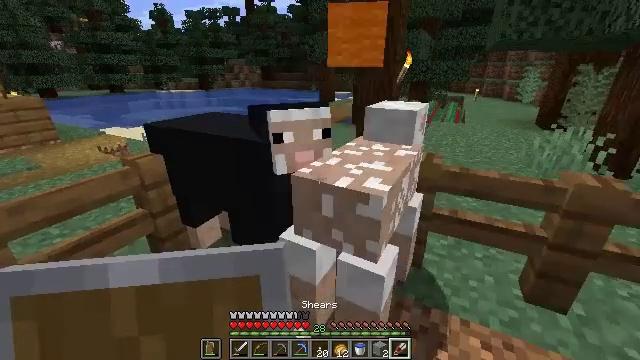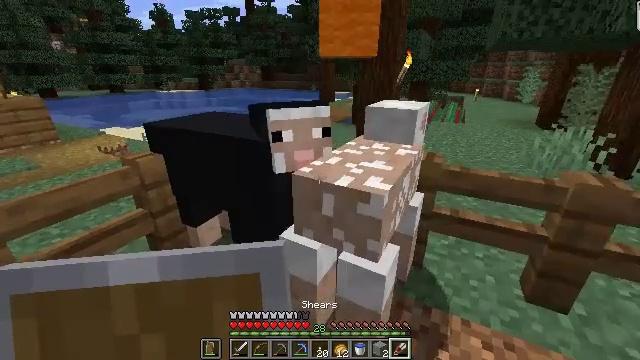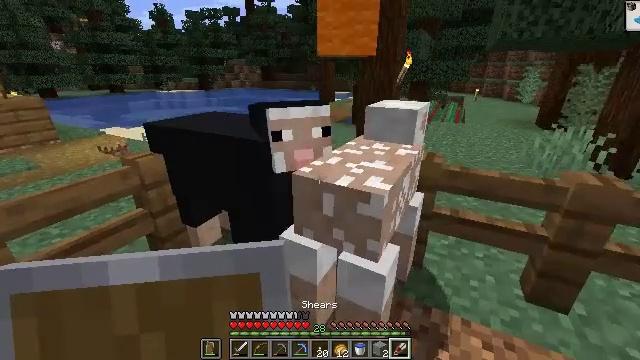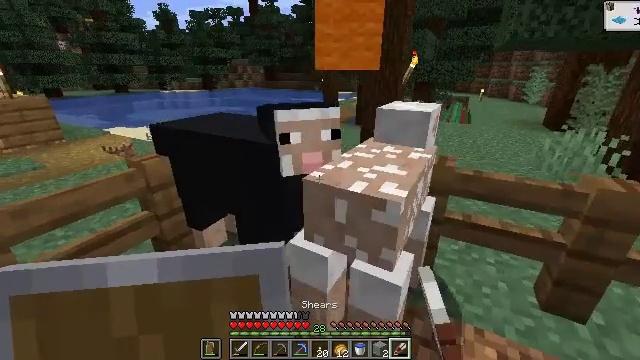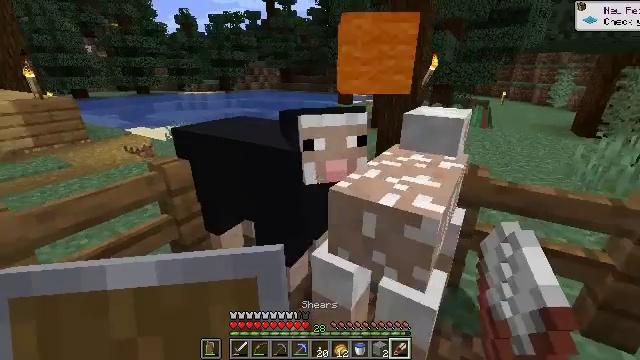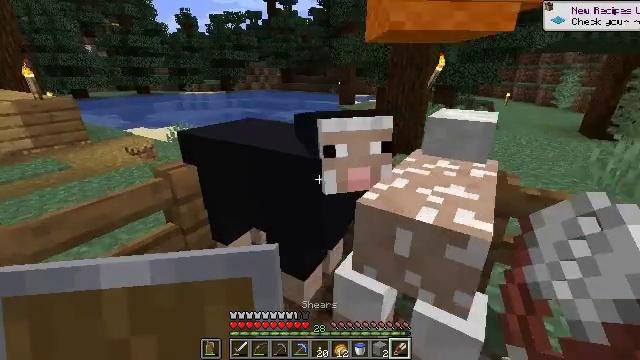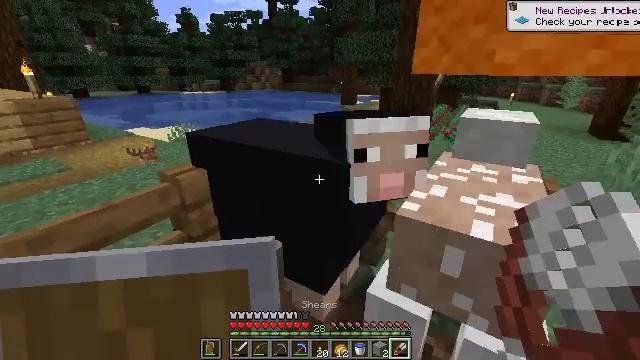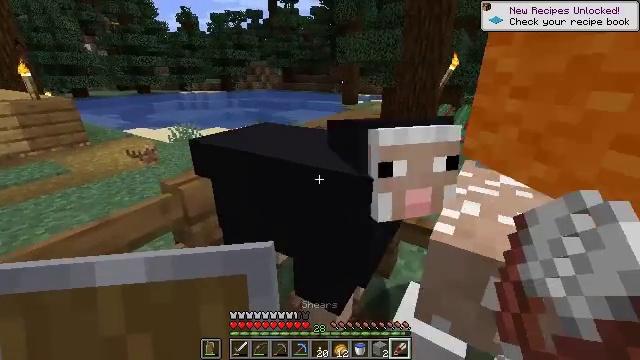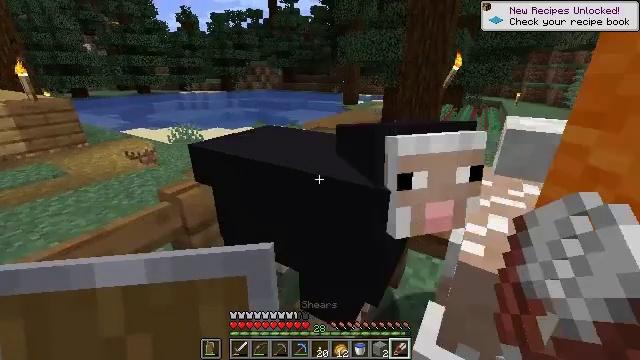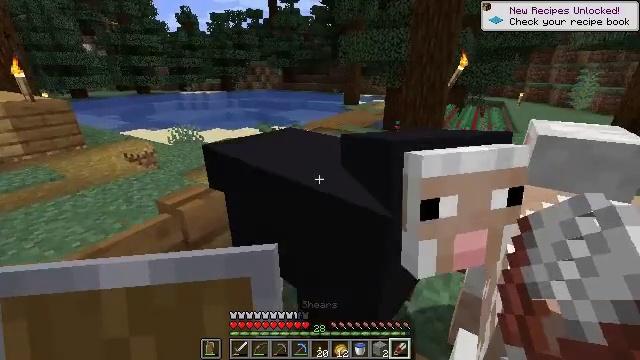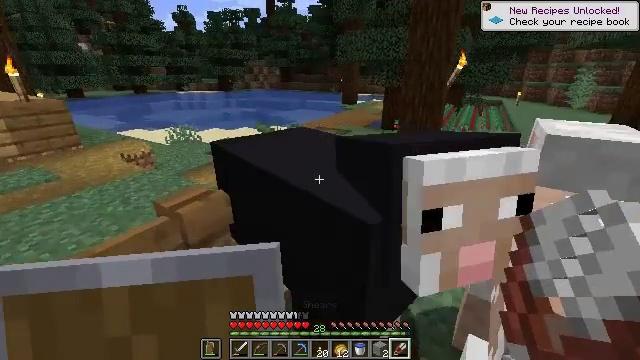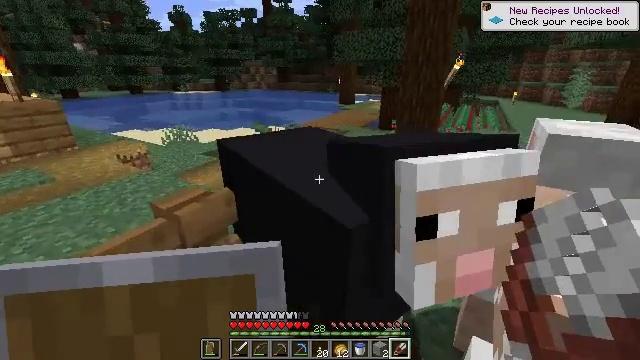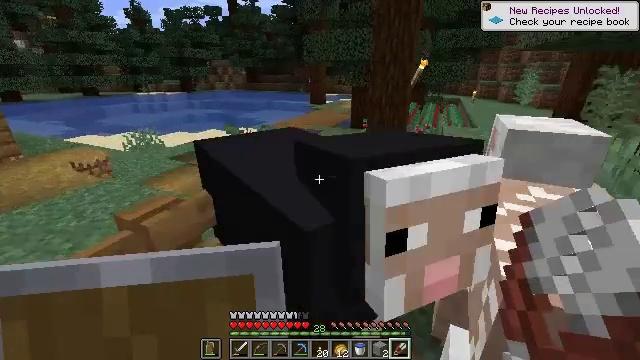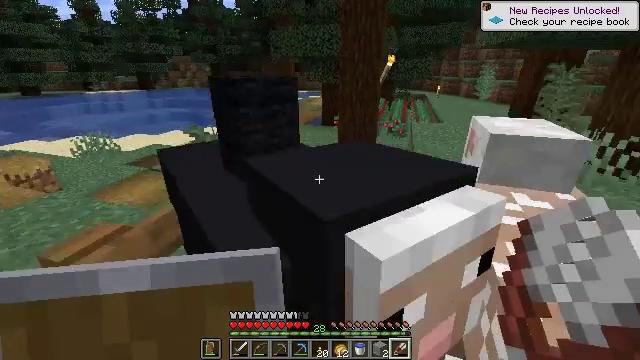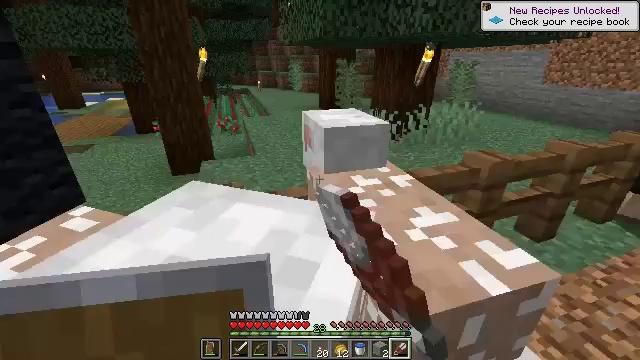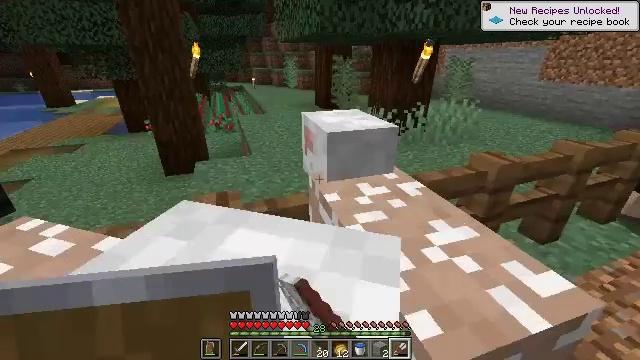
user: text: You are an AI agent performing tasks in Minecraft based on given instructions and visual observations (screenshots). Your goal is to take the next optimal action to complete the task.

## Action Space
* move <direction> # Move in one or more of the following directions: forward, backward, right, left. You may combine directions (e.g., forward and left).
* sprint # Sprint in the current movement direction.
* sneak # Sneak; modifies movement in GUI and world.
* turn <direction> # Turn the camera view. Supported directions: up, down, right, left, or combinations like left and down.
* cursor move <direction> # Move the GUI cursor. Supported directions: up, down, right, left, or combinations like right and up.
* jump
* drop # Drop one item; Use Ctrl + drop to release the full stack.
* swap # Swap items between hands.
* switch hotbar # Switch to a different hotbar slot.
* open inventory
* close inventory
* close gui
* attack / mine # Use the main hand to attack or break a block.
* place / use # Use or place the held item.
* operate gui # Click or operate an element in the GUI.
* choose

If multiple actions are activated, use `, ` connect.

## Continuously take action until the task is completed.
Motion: motion action
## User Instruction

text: Collect wheat crops.
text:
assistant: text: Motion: use / place
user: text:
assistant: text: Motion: use / place
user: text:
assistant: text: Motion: move forward and move left
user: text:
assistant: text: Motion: move forward and move left, turn left
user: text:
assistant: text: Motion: move forward and move left, use / place
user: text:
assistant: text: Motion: move forward and move left, use / place
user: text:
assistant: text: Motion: move forward
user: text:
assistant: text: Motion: use / place
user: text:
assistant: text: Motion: use / place
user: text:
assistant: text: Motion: use / place
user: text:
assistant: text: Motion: use / place
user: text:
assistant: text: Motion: move forward, turn right, use / place
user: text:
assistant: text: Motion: move forward, turn right, use / place
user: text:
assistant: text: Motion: move forward, turn right
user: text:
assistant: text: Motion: move forward, turn right, use / place
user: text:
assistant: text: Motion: move forward, turn right, use / place
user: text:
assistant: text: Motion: turn right and up
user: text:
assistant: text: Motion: move forward, turn right and up
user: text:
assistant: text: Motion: move forward, turn right and up
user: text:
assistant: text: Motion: move forward, turn right and up
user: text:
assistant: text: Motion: move forward, turn right
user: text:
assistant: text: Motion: move forward, turn right and down
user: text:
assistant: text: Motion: move forward, turn right and down
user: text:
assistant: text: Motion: move forward and move right, turn right
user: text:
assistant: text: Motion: move forward and move right, turn right
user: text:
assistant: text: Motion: move forward and move right, turn right
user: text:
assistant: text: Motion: move forward, turn right
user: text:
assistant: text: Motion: move forward and move right, use / place
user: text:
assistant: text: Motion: move forward and move right, turn right, use / place
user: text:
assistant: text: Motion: move forward and move right, use / place